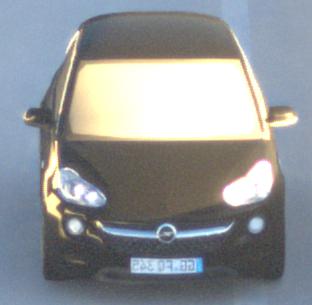
Make: Opel
Model: ADAM 1.2
Detailed model: ADAM
Model produced from: 2013/01
Model produced until: 2014/11
Doors: 3
Color: black
Road condition: dry road
Daytime: sunrise or sunset
Contrast: high contrast